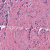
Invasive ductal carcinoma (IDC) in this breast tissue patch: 1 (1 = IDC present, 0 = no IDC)